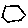
Label: hexagon